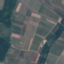
Land use / land cover: PermanentCrop